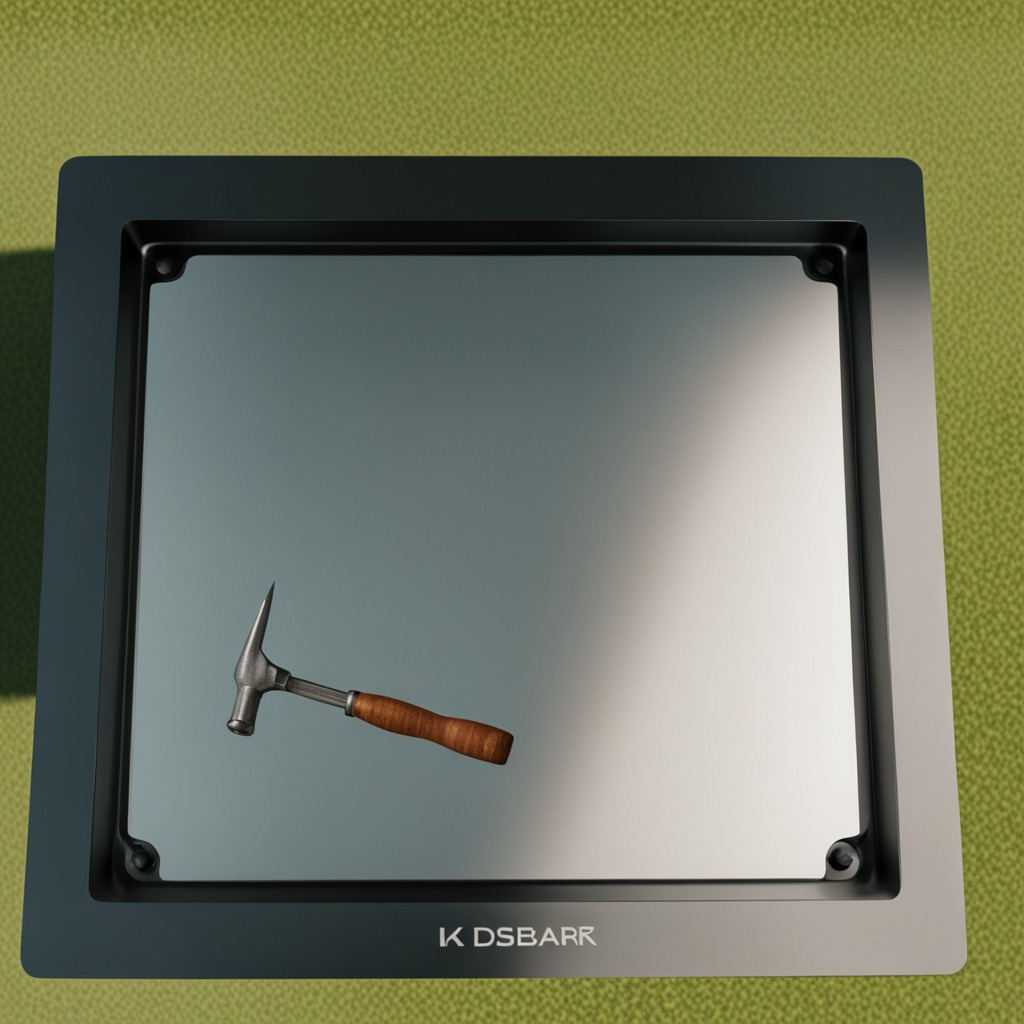
A hammer is lying on the textured surface of the utility table.